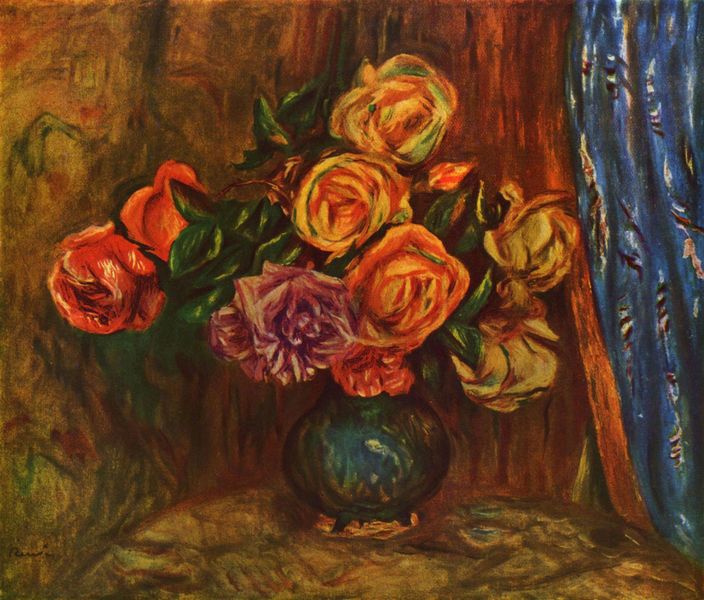
Titel: Stilleben, Rosen vor Blauem Vorhang
Künstler: Pierre Auguste Renoir
Standort: Paris
Institution: Collection Gangnat
Schlagwörter: blau, blätter, gemälde, wasser, weiß, cezanne, gelb, grün, impressionismus, auguste renoir, blume, blumen, braun, bunt, glas, hintergrund, orange, raum, renoir, tisch, blüte, blüten, rose, rosen, rot, tuch, expressionismus, malerei, muster, ornament, wand, falten, stehen, vorhang, öl, spiegelung, kelch, stoff, blatt, pflanze, pflanzen, hübsch, rosa, seide, rund, keramik, krug, stilleben, stillleben, vase, farbig, ecke, blumenvase, perspektive, warm, farben, farbe, lila, violett, linien, duktus, gardine, tapete, ölfarben, striche, blumenstrauss, strauß, pink, untergrund, unterlage, gogh, gefäss, geld, glasvase, kugel, welk, pfingstrosen, dornen, rosenstrauß, reflektion, stachel, balu, vorhand, glasiert, glasur, erdtöne, farbigkeit, oragne, bauchig, blumenstück, bukett, nlüten, verwaschen, stillebem, oranger hintergrund, blauer vorhang, floristik, blau muster, rote rosen, grünes laub